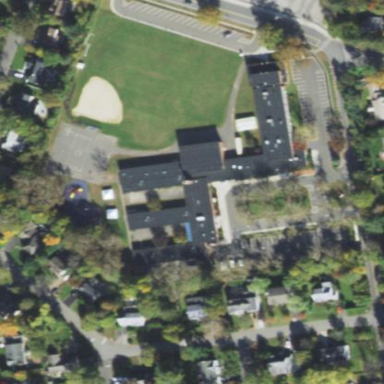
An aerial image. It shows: School building.